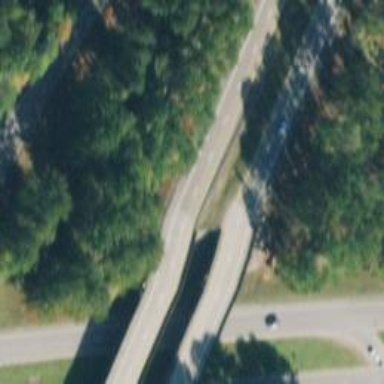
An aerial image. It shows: Bridge for trunk highway with expressway access.